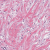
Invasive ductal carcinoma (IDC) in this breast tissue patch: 1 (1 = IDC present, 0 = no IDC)